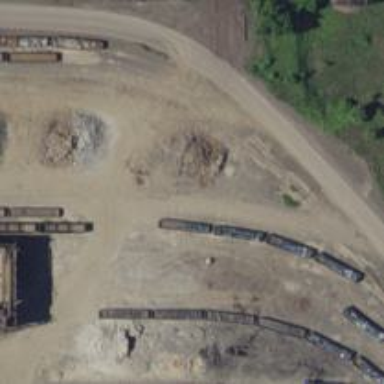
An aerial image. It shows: Rail spur service.